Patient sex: M
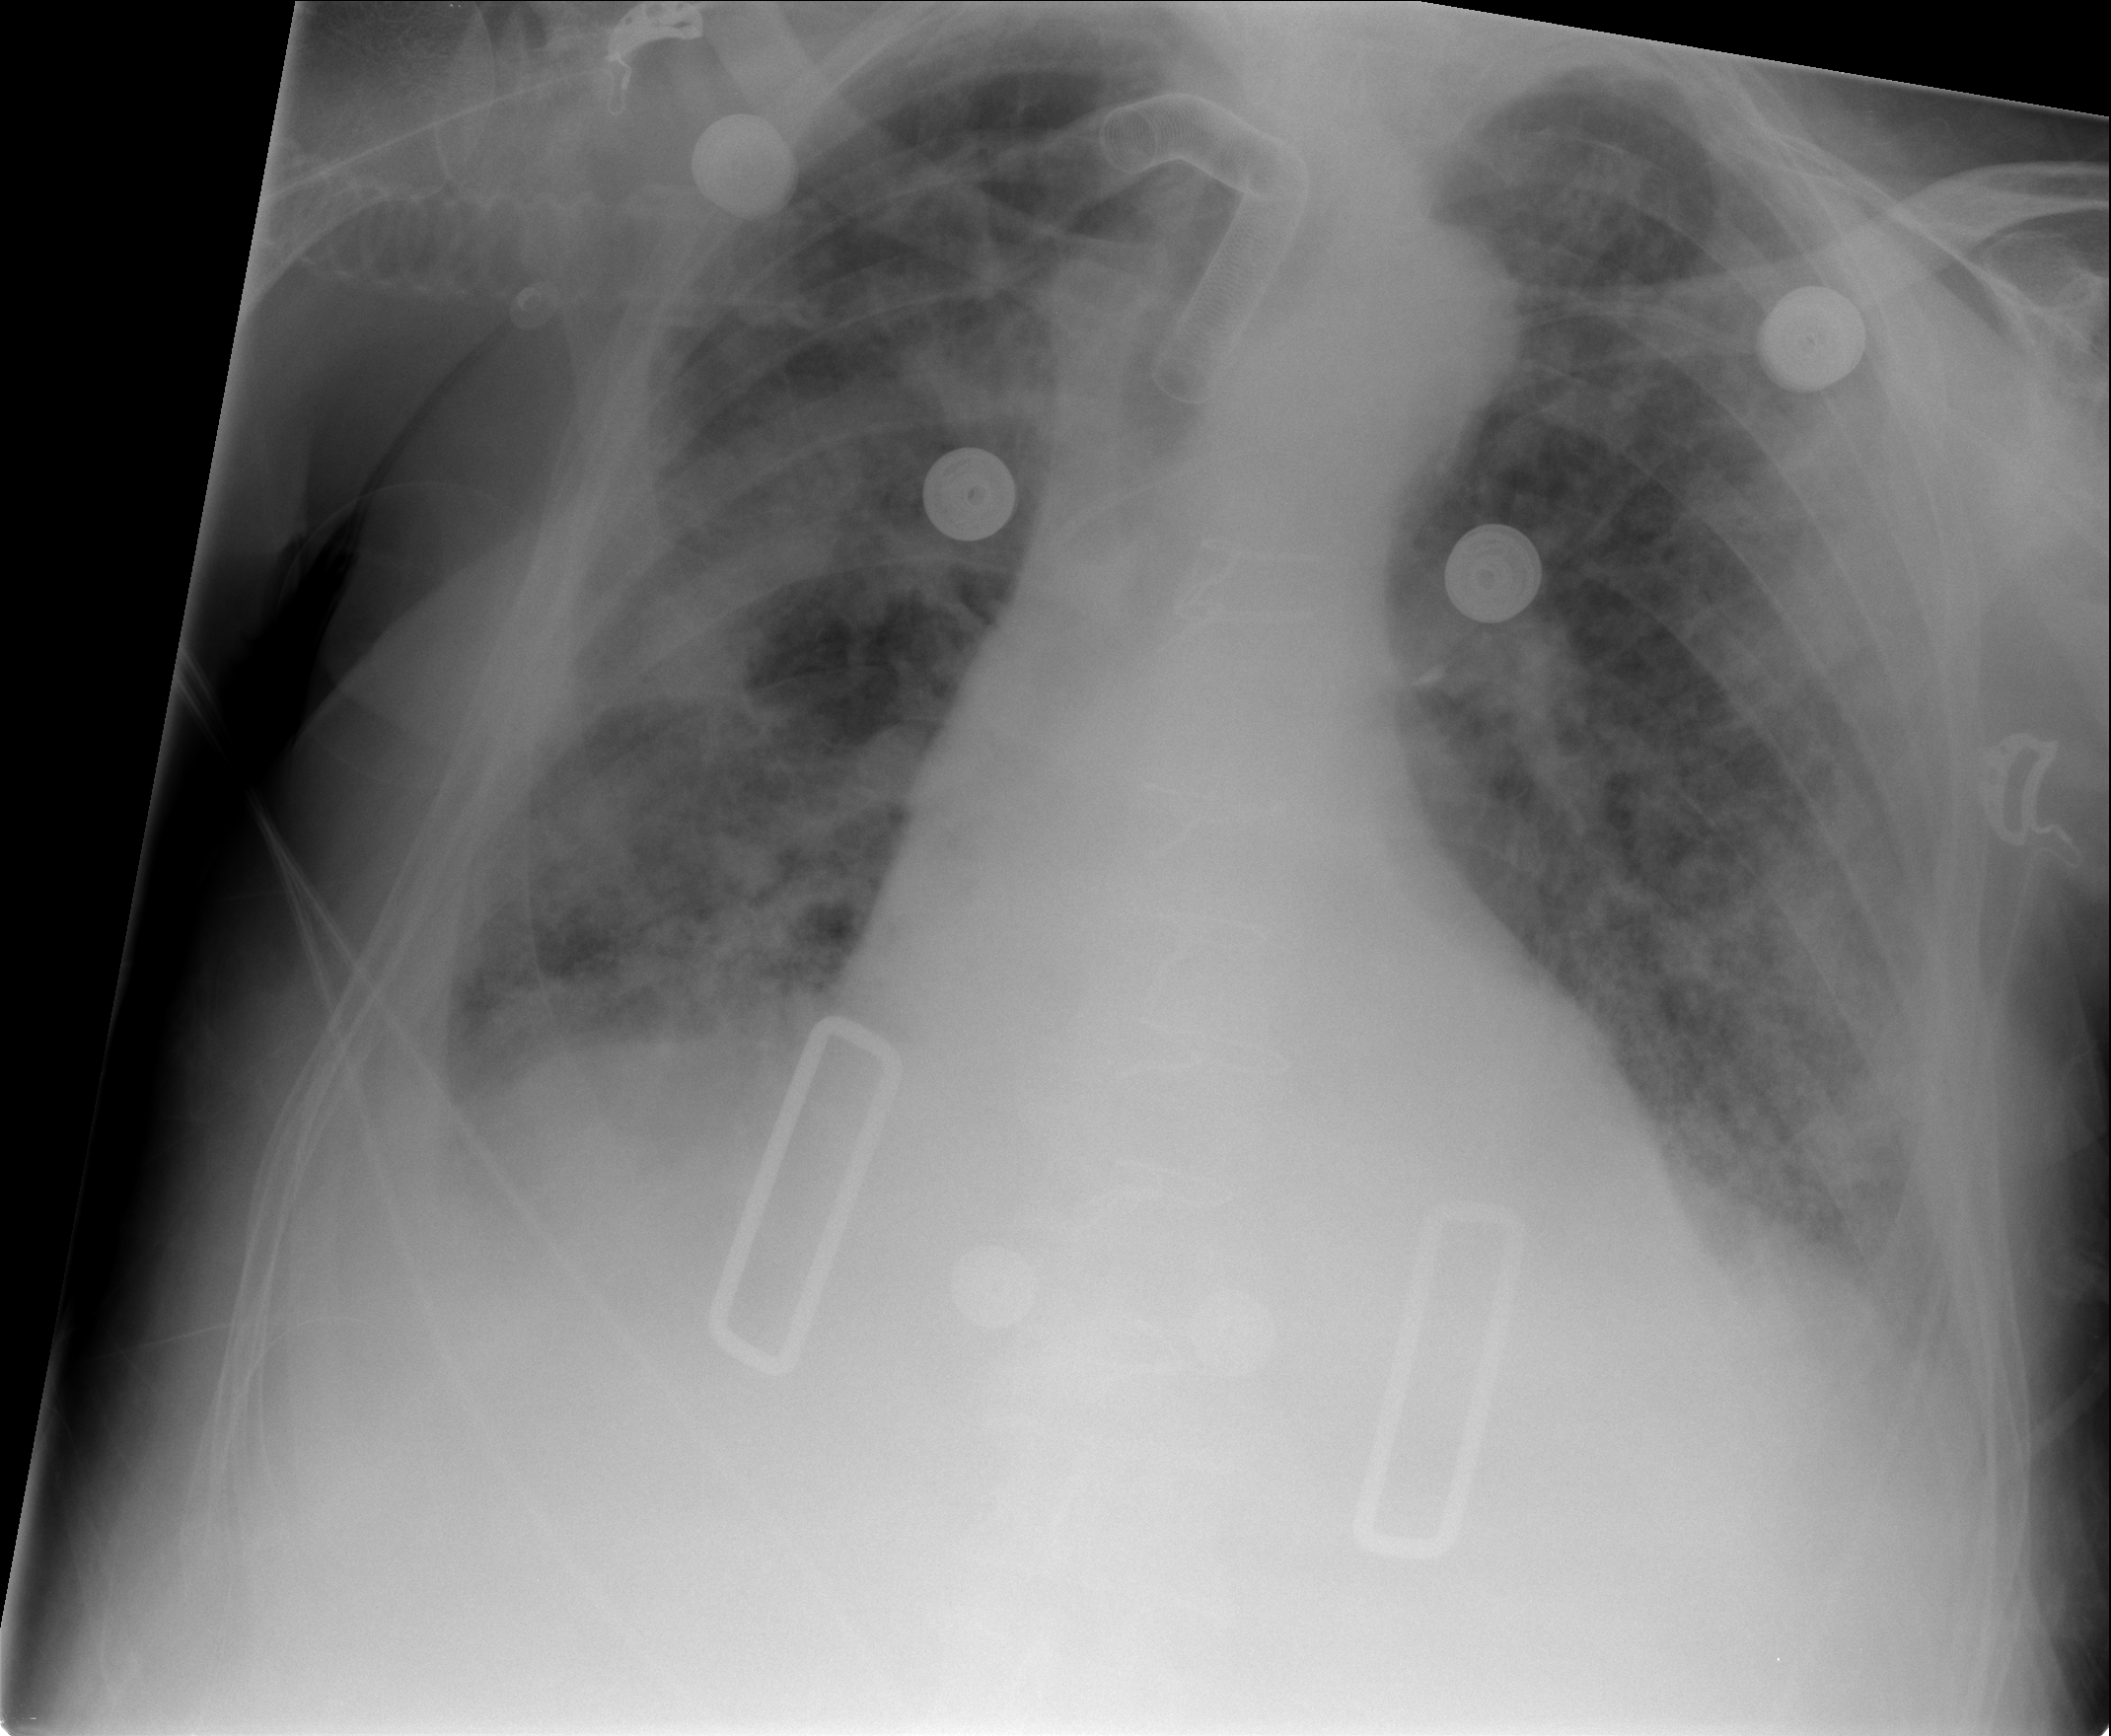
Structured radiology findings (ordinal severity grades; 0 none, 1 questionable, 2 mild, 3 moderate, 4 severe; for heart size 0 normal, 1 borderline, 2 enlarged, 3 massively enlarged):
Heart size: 2
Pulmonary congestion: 2
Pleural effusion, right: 2
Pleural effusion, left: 2
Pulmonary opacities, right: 3
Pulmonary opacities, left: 3
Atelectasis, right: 3
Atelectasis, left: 2